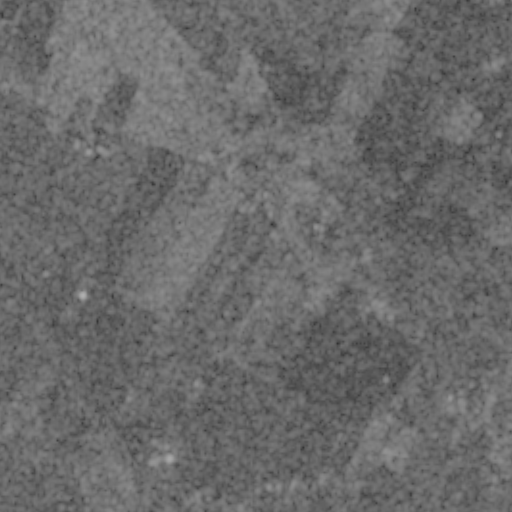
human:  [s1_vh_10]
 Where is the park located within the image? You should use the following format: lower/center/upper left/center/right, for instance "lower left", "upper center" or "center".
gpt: The park is located in the upper center of the image.
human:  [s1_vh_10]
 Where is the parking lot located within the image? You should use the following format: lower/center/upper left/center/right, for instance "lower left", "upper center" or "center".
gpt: The parking lot is located in the upper left of the image.
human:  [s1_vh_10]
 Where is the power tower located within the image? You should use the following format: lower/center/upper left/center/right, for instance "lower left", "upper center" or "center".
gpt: The power tower is located in the lower left of the image.
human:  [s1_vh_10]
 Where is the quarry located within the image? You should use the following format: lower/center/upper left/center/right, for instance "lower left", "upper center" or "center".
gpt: The quarry is located in the center right of the image.
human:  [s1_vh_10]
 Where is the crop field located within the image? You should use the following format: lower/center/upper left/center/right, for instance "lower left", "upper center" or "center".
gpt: There is no crop field in the image.

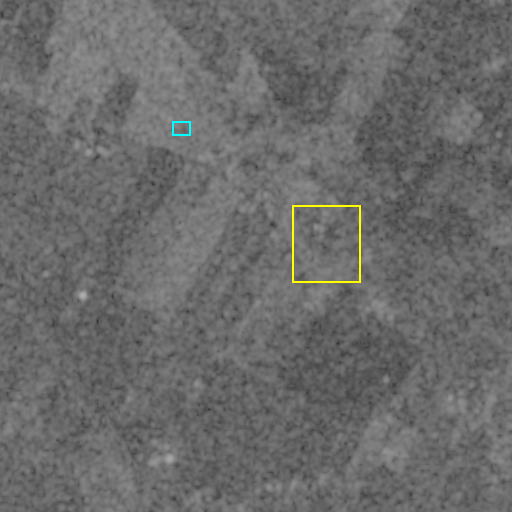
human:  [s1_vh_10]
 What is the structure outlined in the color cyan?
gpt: The structure outlined in cyan is a park.
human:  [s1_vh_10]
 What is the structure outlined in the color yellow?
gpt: The structure outlined in yellow is a quarry.
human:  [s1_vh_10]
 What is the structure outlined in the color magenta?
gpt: There is no magenta outline.